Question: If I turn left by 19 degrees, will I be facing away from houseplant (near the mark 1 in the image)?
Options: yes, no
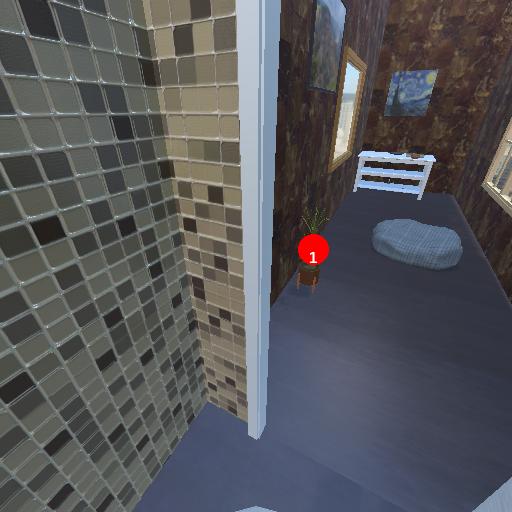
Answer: yes